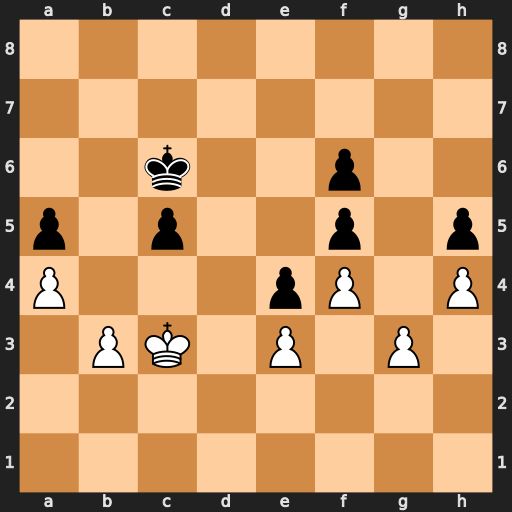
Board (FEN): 8/8/2k2p2/p1p2p1p/P3pP1P/1PK1P1P1/8/8
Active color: w
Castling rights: -
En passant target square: -
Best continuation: Kc4 Kd6 Kb5 Kd5 Kxa5